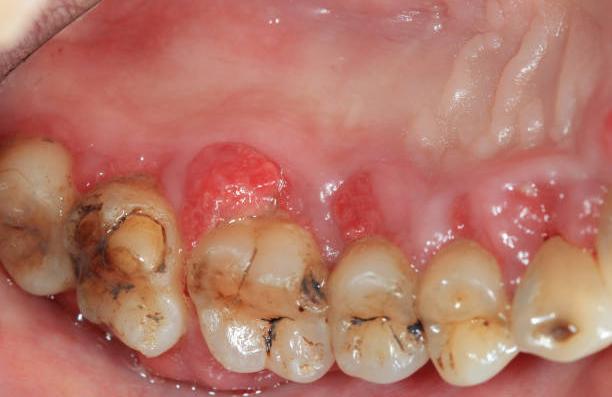
Condition: Gingivitis